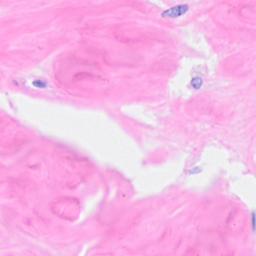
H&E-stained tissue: Breast